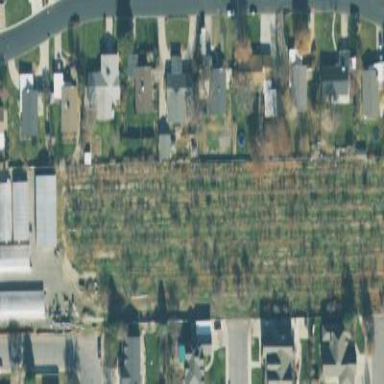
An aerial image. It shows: Orchard.